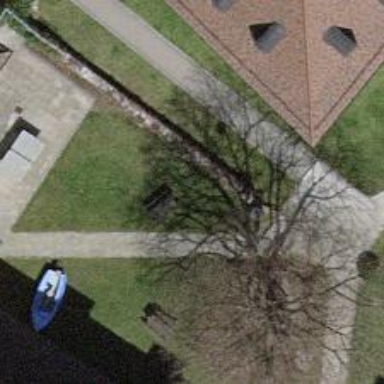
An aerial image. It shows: Picnic table located in leisure land area.